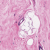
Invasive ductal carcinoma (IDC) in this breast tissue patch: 0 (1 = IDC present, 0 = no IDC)